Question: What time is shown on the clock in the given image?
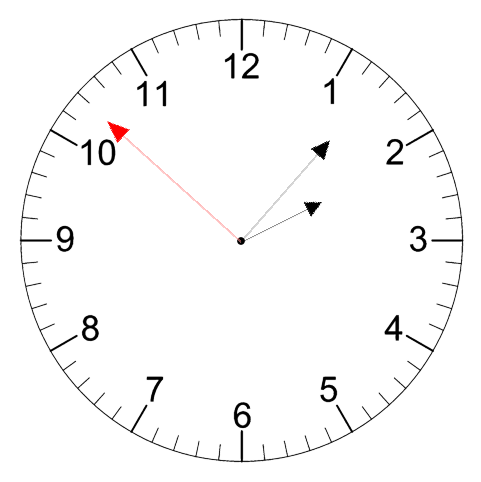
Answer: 02:06:52